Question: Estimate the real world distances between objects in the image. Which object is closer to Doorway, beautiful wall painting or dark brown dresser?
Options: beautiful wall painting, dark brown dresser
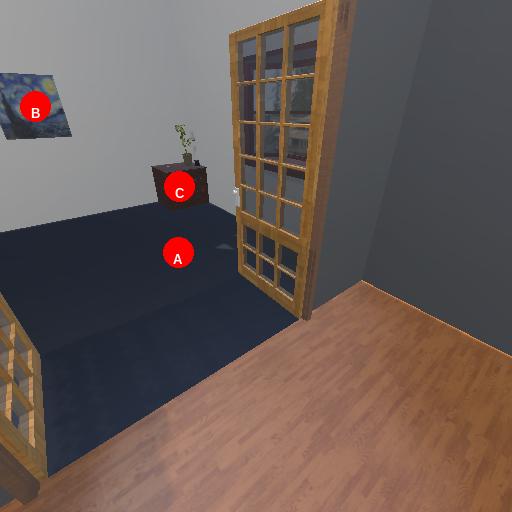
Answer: beautiful wall painting